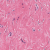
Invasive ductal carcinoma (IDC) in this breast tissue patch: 0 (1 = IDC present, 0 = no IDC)